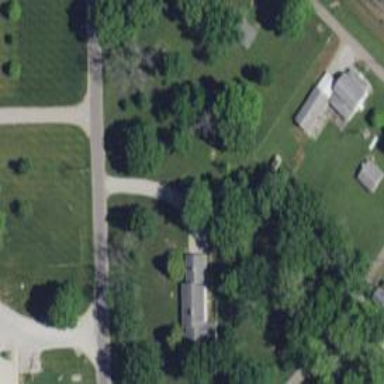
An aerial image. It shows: Driveway.